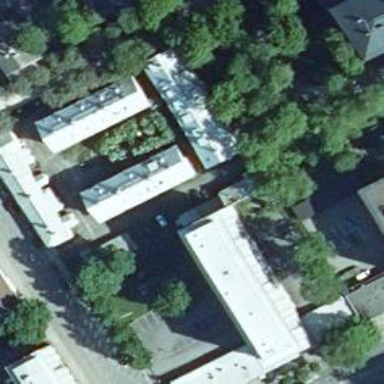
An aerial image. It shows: Image showing building with apartments.